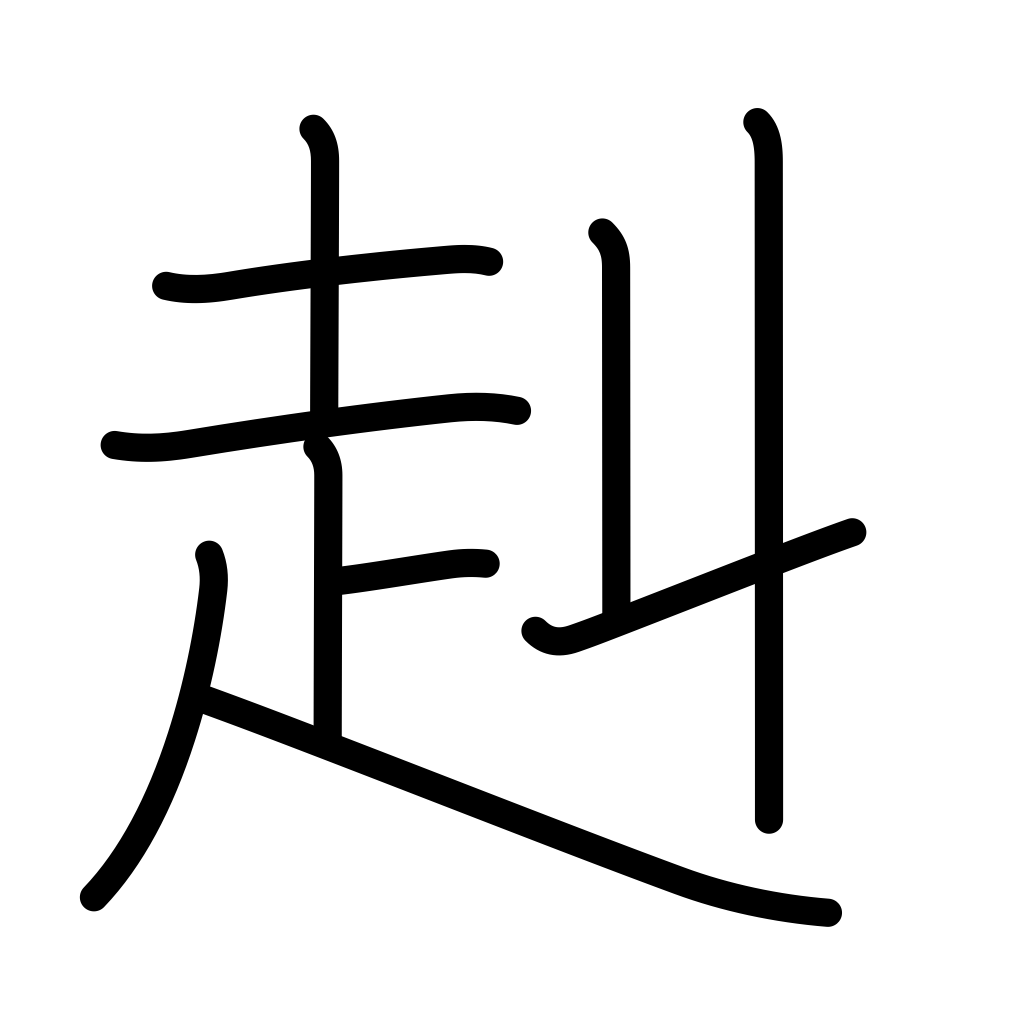
Meaning: strong and brave